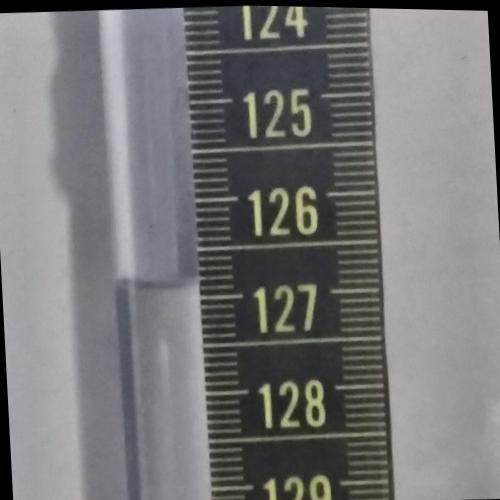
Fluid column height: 126.9 cm